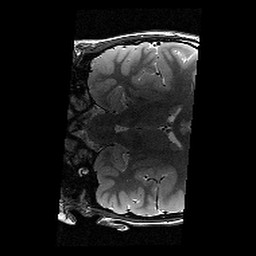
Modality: T2w
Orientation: coronal
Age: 10
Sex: male
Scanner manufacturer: siemens
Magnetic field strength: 3 T
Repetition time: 9.23 s
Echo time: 0.067 s